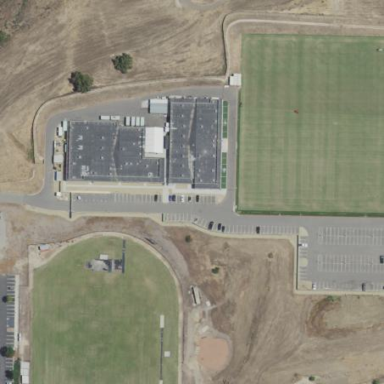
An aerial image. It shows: American football pitch for leisure and sport activities.